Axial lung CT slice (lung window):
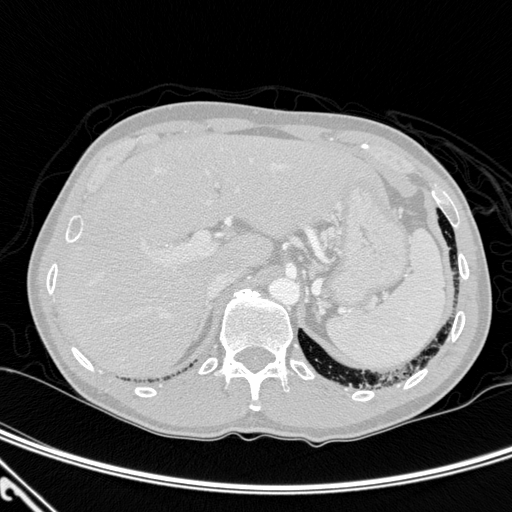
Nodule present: no